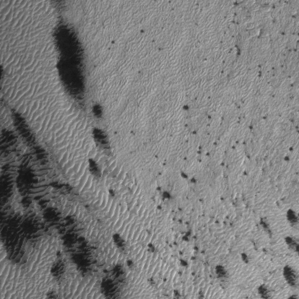
Label: frost